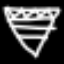
Label: diamond